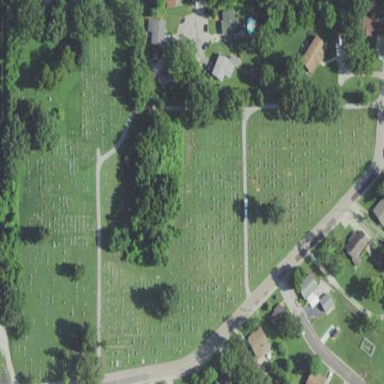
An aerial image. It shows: Grave yard.